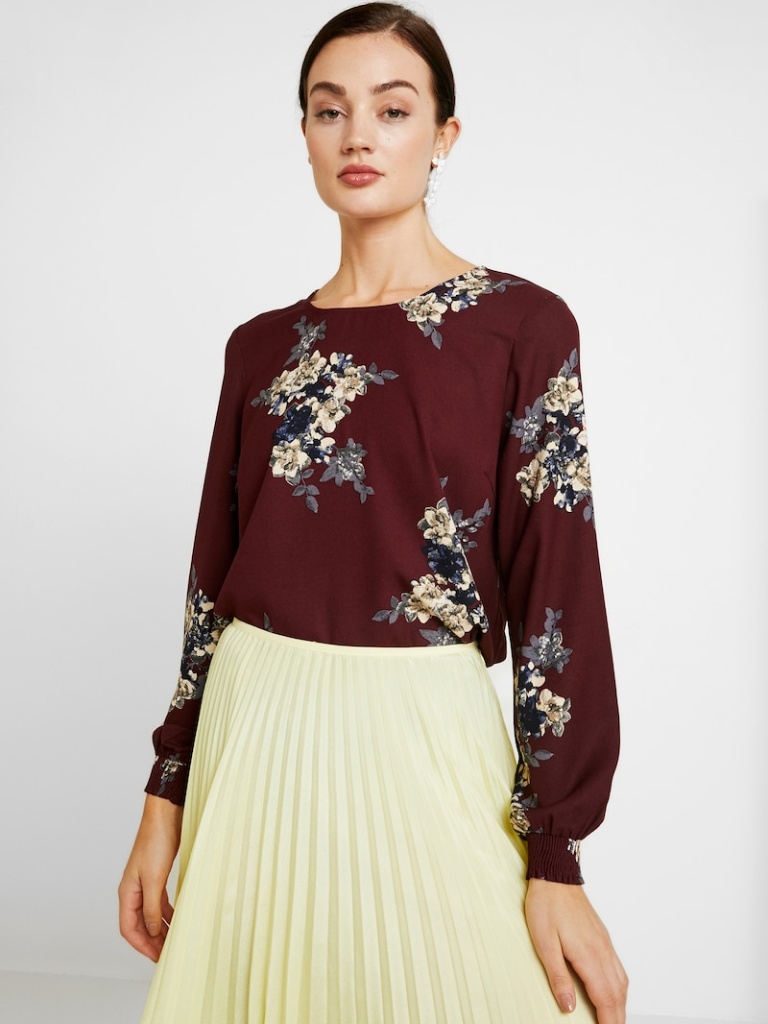
cotton relaxed a long-sleeved with the sleeves down hip length Fully Tucked in crew blouse